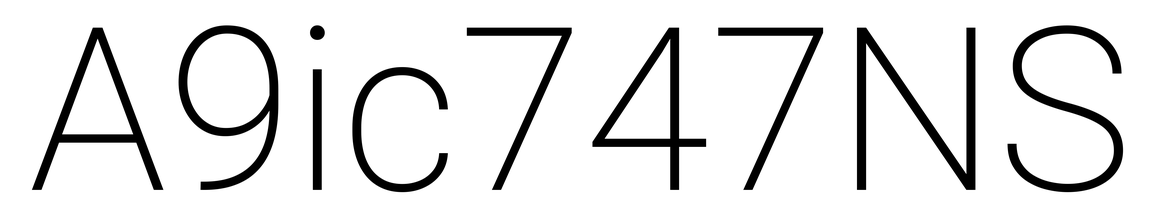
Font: Roboto_ExtraLight